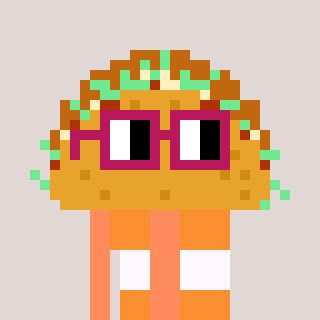
a pixel art character with square dark red glasses, a taco-shaped head and a peachy-colored body on a warm background